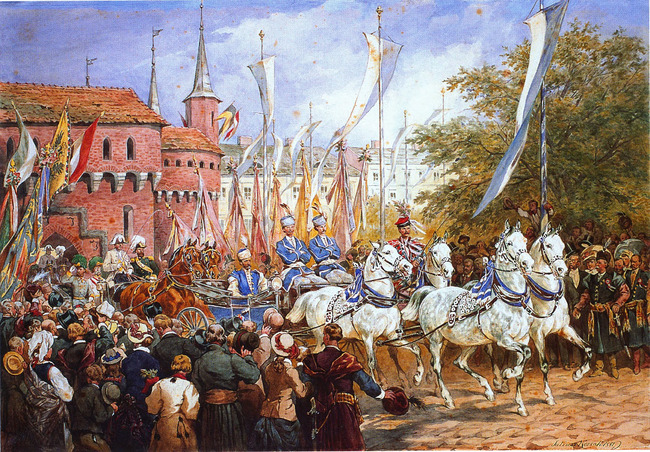
Title: De intocht van de Keizer Franz Joseph I in Krakau
Artist: Juliusz Kossak
Earliest date: 1881
Latest date: 1881
Genre: drawing
Keywords: cityscape, entry, four-in-hand (animals), carriage, gray (horse), trot (horses), portrait (depicted), waving (gesture), hat in hand, pennant